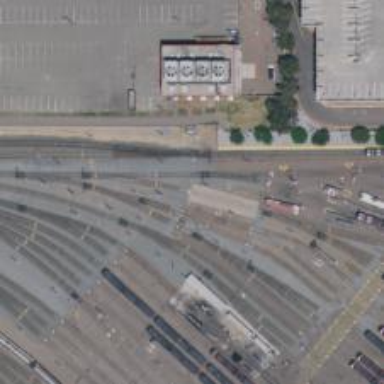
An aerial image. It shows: Light rail yard with electrified contact lines.